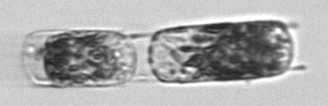
Label: Hemiaulus